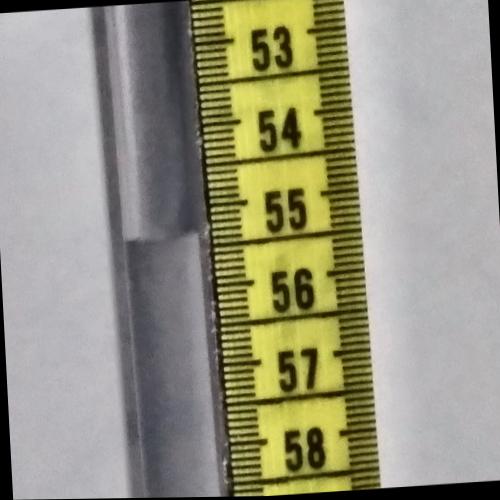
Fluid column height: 55.3 cm